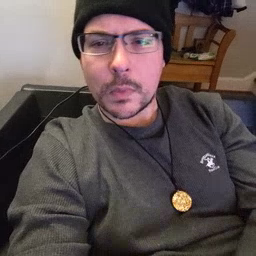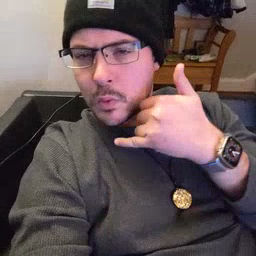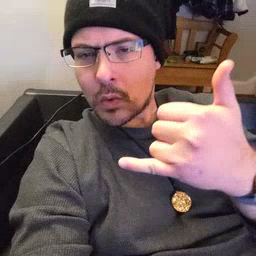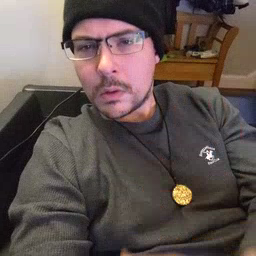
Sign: callonphone